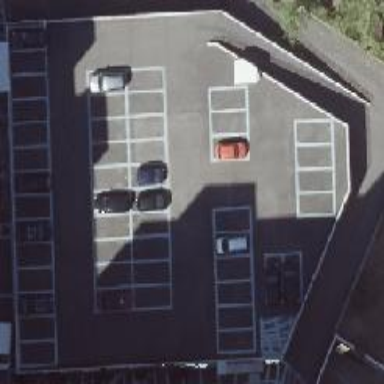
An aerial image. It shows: Multi-storey parking building.